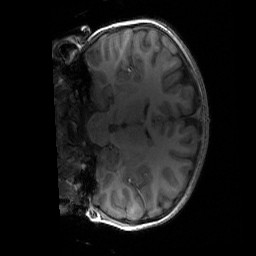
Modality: T1w
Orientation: coronal
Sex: male
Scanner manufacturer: siemens
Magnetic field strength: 3 T
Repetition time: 1.9 s
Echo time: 0.00243 s